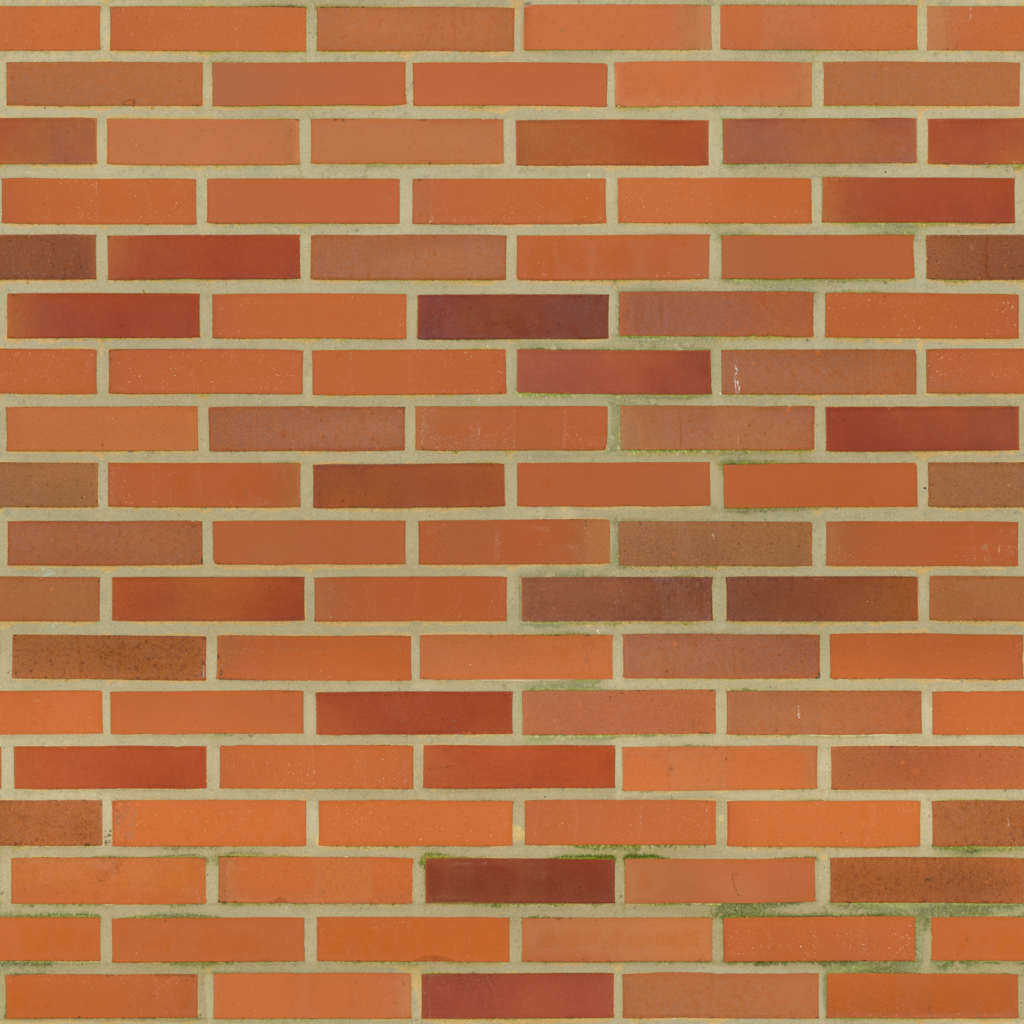
Texture map type: Color